Question: This is an extension to <URL> where only the point is moving.
Now i want to move the earth too, along with the animated point such that the moving point is always in center.
Eg:

Now i can create each frame and add them together to create a animated image, using this code.
'''
import matplotlib.pyplot as plt
import cartopy.crs as ccrs
lonlats = np.array([[-73.134961, 40.789142], [-75.46884485, 41.<PHONE>],
[-77.825617, 41.43196017], [-80.20222645, 41.68077343],
[-82.<PHONE>, 41.88007994], [-85.<PHONE>, 42.<PHONE>],
[-87.<PHONE>, 42.<PHONE>], [-89.83818577, 42.<PHONE>],
[-92.26094893, 42.<PHONE>], [-94.68148587, 42.<PHONE>],
[-97.<PHONE>, 42.<PHONE>], [-99.50048253, 41.<PHONE>],
[-101.89149735, 41.<PHONE>], [-104.26549065, 41.39273816],
[-106.61919861, 41.<PHONE>], [-108.94960746, 40.73640202],
[-111.25398017, 40.33785904], [-113.52987601, 39.89393695],
[-<PHONE>, 39.40590768], [-117.98802295, 38.87512048],
[-120.<PHONE>, 38.<PHONE>], [-<PHONE>, 37.<PHONE>]])
for frame in range(0, len(lonlats)):
ax = plt.axes(projection=ccrs.Orthographic(central_longitude=lonlats[frame][0], central_latitude=30))
ax.background_img(name='BM', resolution='medium')
line = plt.plot(lonlats[:frame + 1, 0], lonlats[:frame + 1, 1], color='red', transform=ccrs.PlateCarree())[0]
plt.savefig(f'img{frame:03}.png')
#print(f'img{frame:03}.png')
plt.close()
'''
Is there any way to get this animation in the plot window only without saving the images?
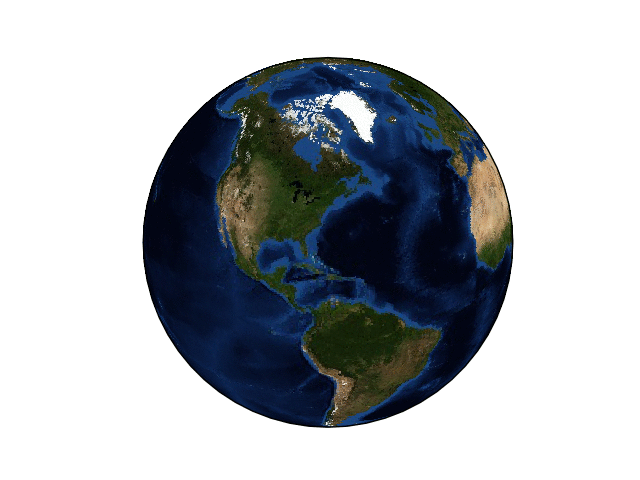
Answer: Before we start, it is important to remember that cartopy's forte is in dealing with projected data. No matter how 3d the Orthographic projection looks, it really is just a 2D representation of your data - matplotlib and cartopy's matplotlib interface fundamentally operate in 2D space, so any 3D appearances have to be computed (on the CPU, rather than a GPU) for each perspective. For example, if you project some coastlines to an Orthographic projection and then want to slightly rotate the Orthographic projection, you need to do all of the projection calculations again. Doing such a thing in 3d (using something like OpenGL) is conceivable, but there is nothing in cartopy / matpltolib to make this something you can use off the shelf.
OK, caveat aside, perhaps the most important thing to note about this question is: cartopy's GeoAxes is designed for a single, immutable, projection. There is to allow you to change the projection once it has been instantiated. The only thing we can do therefore is to create a new GeoAxes for each rotation.
The pattern to achieve such a thing might look something like:
'''
def decorate_axes(ax):
ax.coastlines()
...
def animate(i):
ax = plt.gca()
ax.remove()
ax = plt.axes(projection=...)
decorate_axes(ax)
ani = animation.FuncAnimation(
plt.gcf(), animate,
...)
'''
A quick proof of concept:
'''
import cartopy.crs as ccrs
import matplotlib.animation as animation
import matplotlib.pyplot as plt
import numpy as np
plt.figure(figsize=(6, 6))
def decorate_axes(ax):
ax.set_global()
ax.coastlines()
def animate(i):
lon = i
ax = plt.gca()
ax.remove()
ax = plt.axes([0, 0, 1, 1], projection=ccrs.Orthographic(
central_latitude=0, central_longitude=lon))
decorate_axes(ax)
ani = animation.FuncAnimation(
plt.gcf(), animate,
frames=np.linspace(0, 360, 40),
interval=125, repeat=False)
ani.save('poc.gif', writer='imagemagick', dpi=plt.gcf().dpi)
'''
<URL>
So now that we have the fundamentals, let's build upon <URL> to animate the rotation of an Orthographic projection based on the path of a great circle using the pattern we have developed above...
'''
import cartopy.crs as ccrs
import cartopy.feature as cfeature
import matplotlib.animation as animation
import matplotlib.image as mimage
import matplotlib.pyplot as plt
import matplotlib.transforms as mtransforms
import numpy as np
import shapely.geometry as sgeom
plt.figure(figsize=(6, 6))
line = sgeom.LineString([[0, 15], [-140, -40], [120, -20],
[0, -20], [-140, 15], [90, 45],
[0, 15]])
class HighResPC(ccrs.PlateCarree):
@property
def threshold(self):
return super(HighResPC, self).threshold / 100
projected_line = HighResPC().project_geometry(line, ccrs.Geodetic())
verts = np.concatenate([np.array(l.coords) for l in projected_line])
def setup_axes(ax, x, y):
ax.set_global()
ax.add_feature(cfeature.LAND)
ax.add_feature(cfeature.OCEAN)
# Add the projected line to the map.
ax.add_geometries(
[projected_line], HighResPC(),
edgecolor='blue', facecolor='none')
# Image from http://madmen.wikia.com/wiki/File:Superman.gif.
superman = plt.imread('superman.png')
# Scale the actual image down a little.
img_size = np.array(superman.shape) / 2
x, y = ax.projection.transform_point(x, y, ccrs.PlateCarree())
# Convert the projected coordinates into pixels.
x_pix, y_pix = ax.transData.transform((x, y))
# Make the extent handle the appropriate image size.
extent = [x_pix - 0.5 * img_size[1], y_pix - 0.5 * img_size[0],
x_pix + 0.5 * img_size[1], y_pix + 0.5 * img_size[0]]
bbox = mtransforms.Bbox.from_extents(extent)
img = mimage.BboxImage(bbox, zorder=10)
img.set_data(superman)
ax.add_artist(img)
return img
def animate_superman(i):
i = i % verts.shape[0]
ax = plt.gca()
ax.remove()
ax = plt.axes([0, 0, 1, 1], projection=ccrs.Orthographic(
central_latitude=verts[i, 1], central_longitude=verts[i, 0]))
ax.coastlines()
img = setup_axes(ax, verts[i, 0], verts[i, 1])
ani = animation.FuncAnimation(
plt.gcf(), animate_superman,
frames=verts.shape[0],
interval=125, repeat=False)
ani.save('superman.gif', writer='imagemagick', dpi=plt.gcf().dpi)
'''
<URL>
What I really love about this animation is that the great circles that are being followed start out very curved as they first appear on the globe, and the moment they include the central point of the projection they become straight lines. More generally, for all Azimuthal projections (of which Orthographic is one) great circles from the central point are always straight lines... Wikipedia states:
> therefore great circles through the central point are represented by straight lines on the map.Source: <URL>
There are a few issues worth noting with this animation:
- - - 'ax.stock_img()'